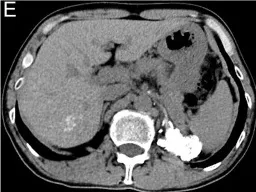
A 52-year-old man with liver metastasis and retroperitoneal lymph node metastases of renal cell carcinoma received drug-eluting bead transcatheter arterial chemoembolization. And lipiodol deposition after embolization.
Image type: radiology (ct)